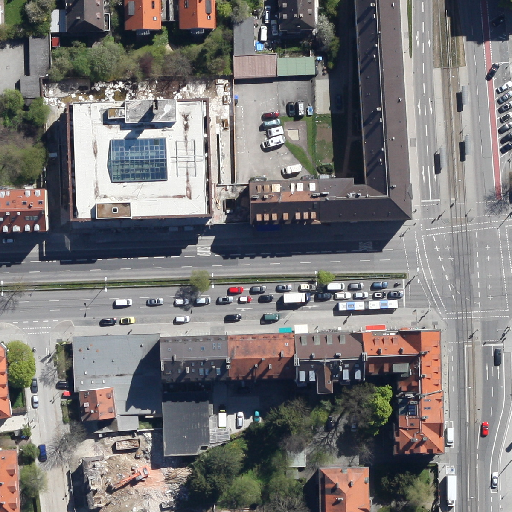
Referring expression: truck